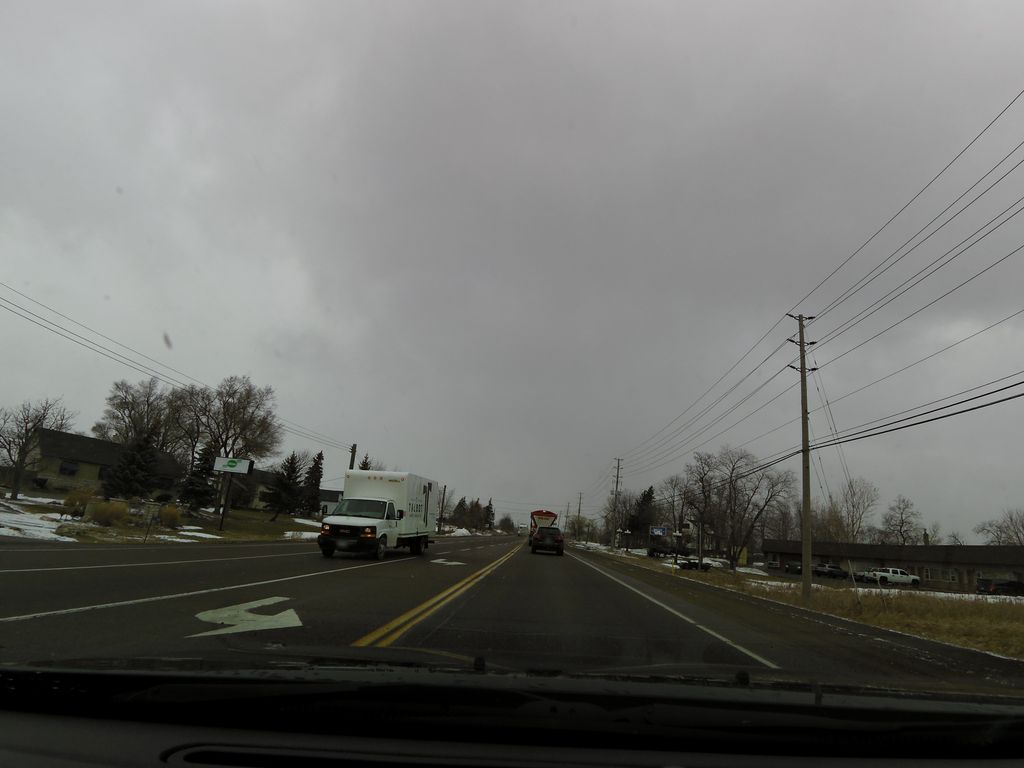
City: hamilton